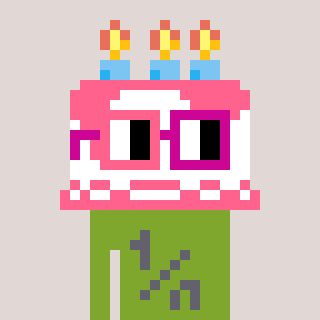
a pixel art character with square pink and red glasses, a cake-shaped head and a slimegreen-colored body on a warm background